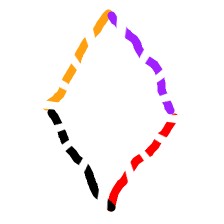
Shape: rhombus